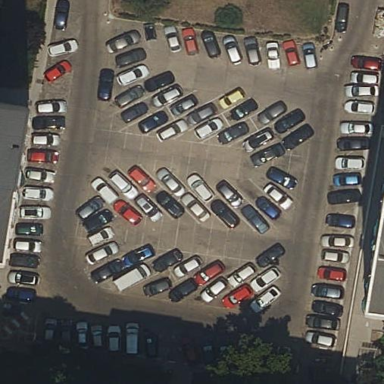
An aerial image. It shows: Street-side parking area.